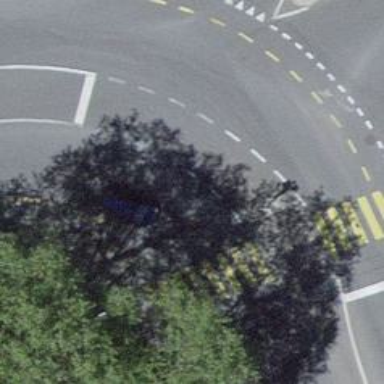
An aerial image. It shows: Secondary road with asphalt surface.